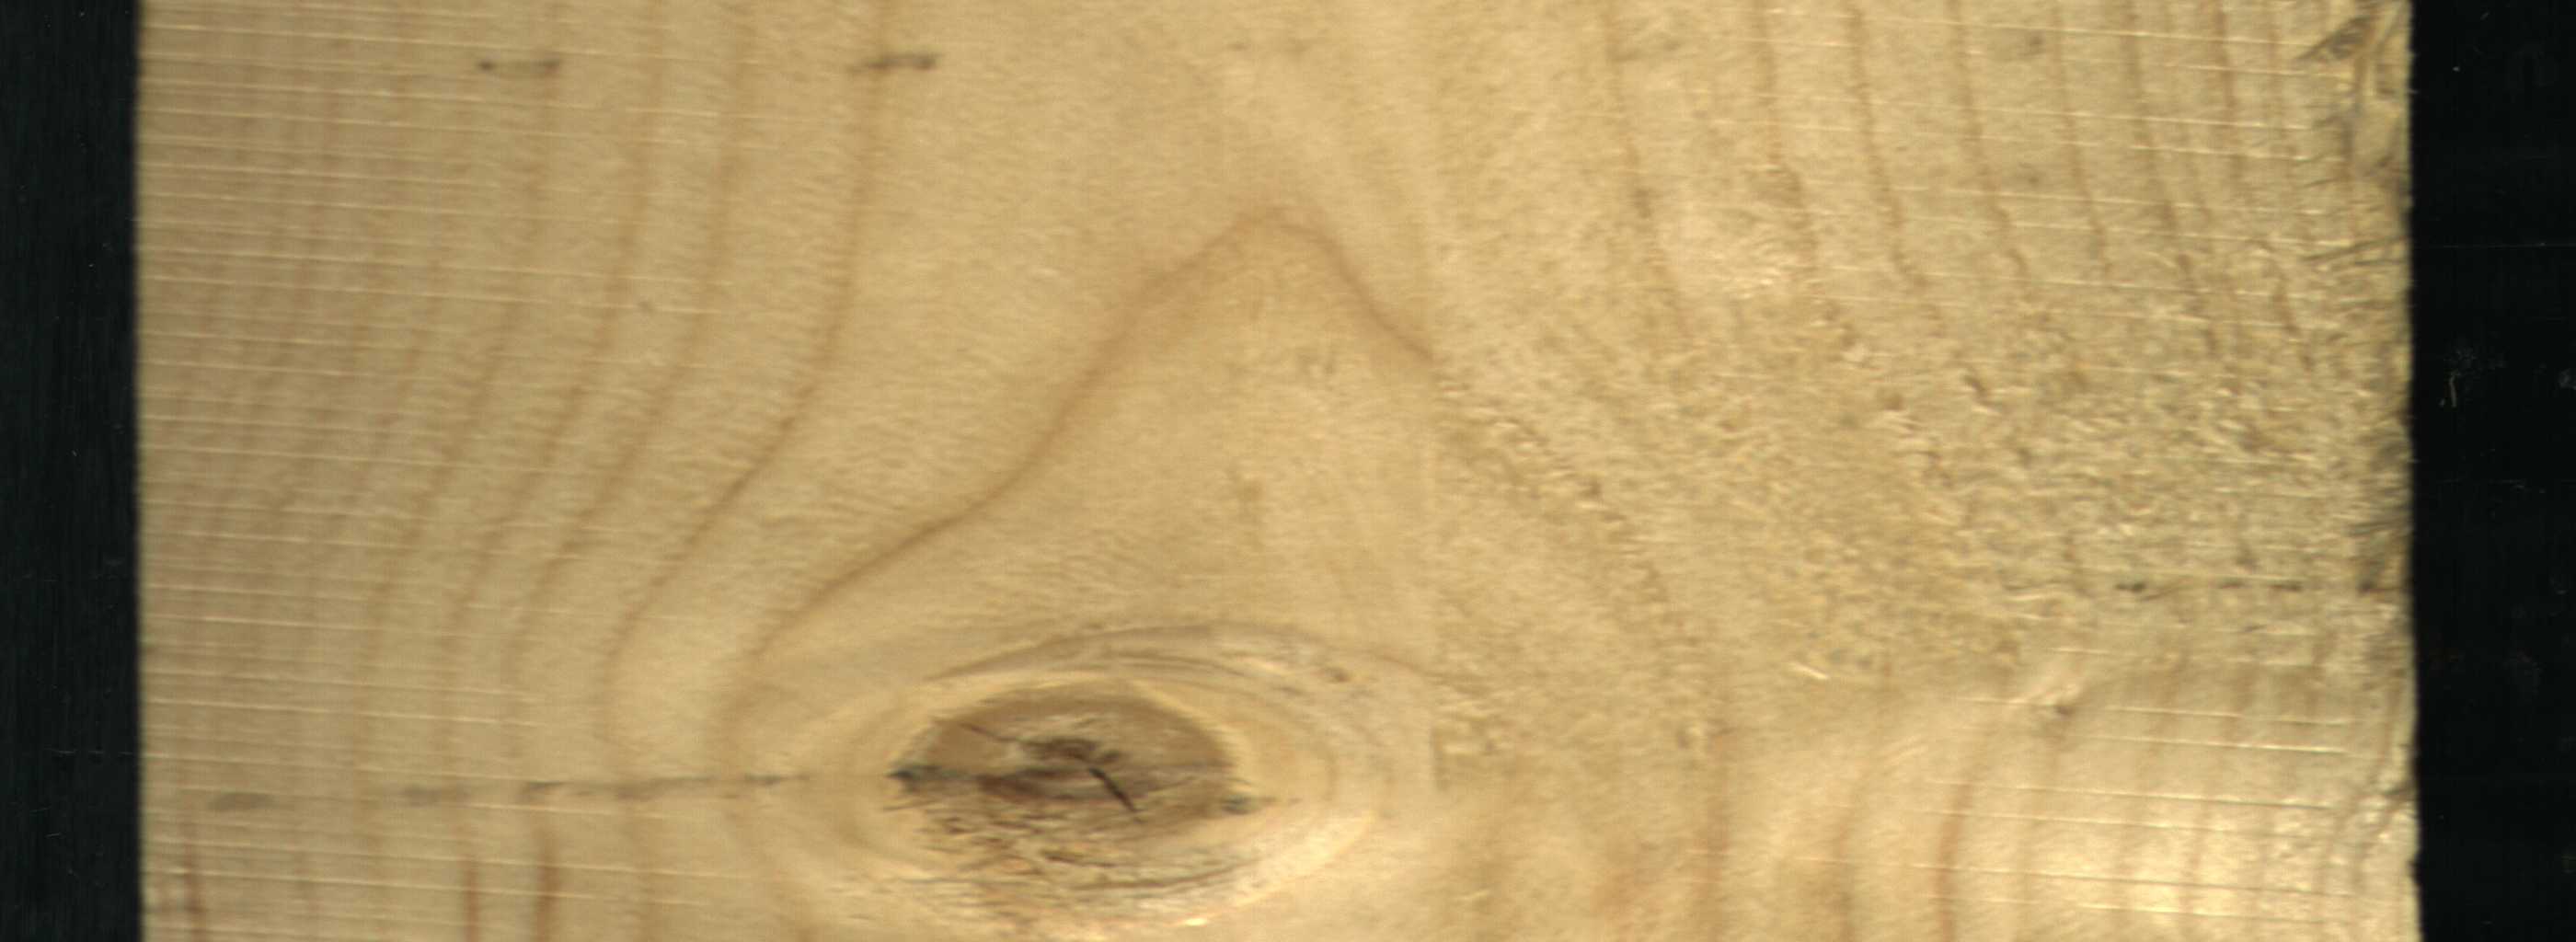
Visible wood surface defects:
knot_with_crack